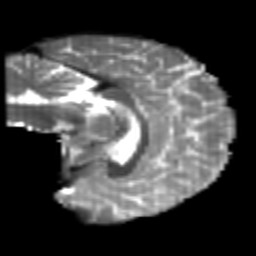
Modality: T2w
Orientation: sagittal
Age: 24
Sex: female
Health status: healthy
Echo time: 0.074 s